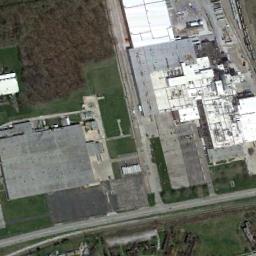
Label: industrial_area